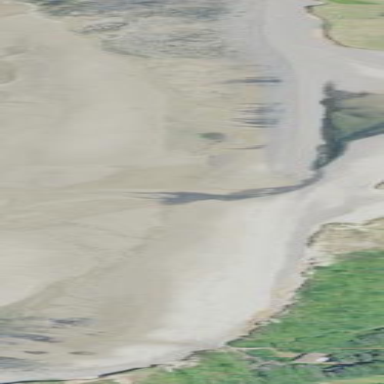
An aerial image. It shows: Sandy beach with natural surface.